Question: I've created a form with code and I have a big problem. Every element aligmented to the bottom. I painted the clear and aligned space blue on the picture. How can I set every alignment to top?
If you need the code in this question you'll find it: <URL>

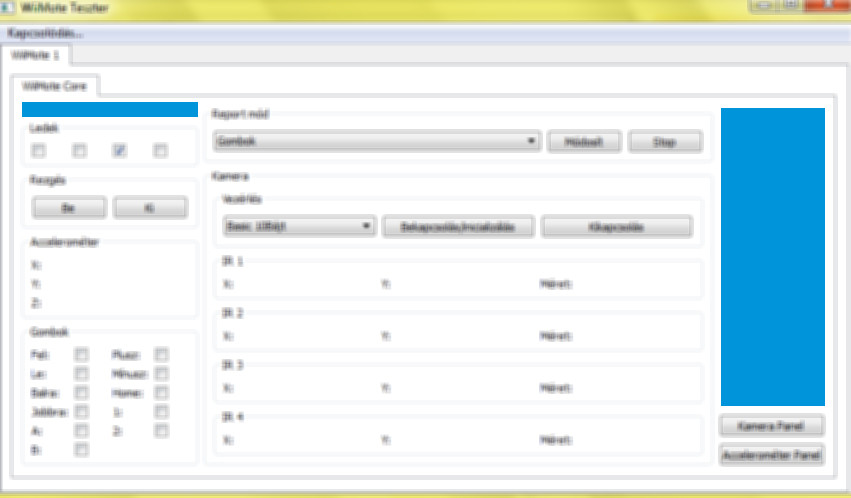
Answer: I found what was the problem. I used addStretch() on every layout after initialization, so it spaced the other widgets to the bottom of the form.
I thought yesterday, that addStrech(int) sets the widht ration for every vertical layout in a horizontal layout. Now I know addStrech is for spacing.